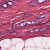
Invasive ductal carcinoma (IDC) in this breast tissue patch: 0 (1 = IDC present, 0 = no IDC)